Interaction volume radius: 5 \u00c5
Interaction volume height: 10 \u00c5
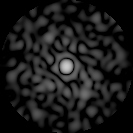
Disorder parameter: 0.7828